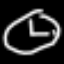
Label: clock